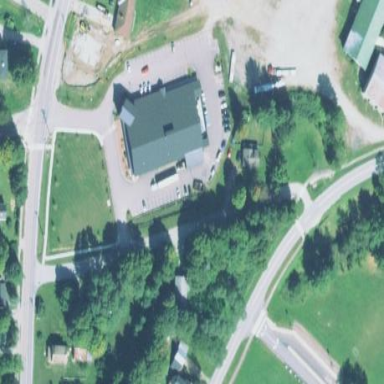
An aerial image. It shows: Parking area with asphalt surface.